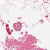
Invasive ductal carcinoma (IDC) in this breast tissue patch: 0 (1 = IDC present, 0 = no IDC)